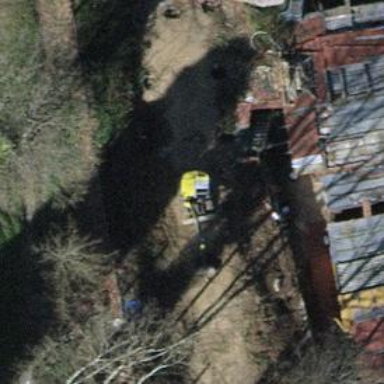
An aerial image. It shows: Retaining wall.